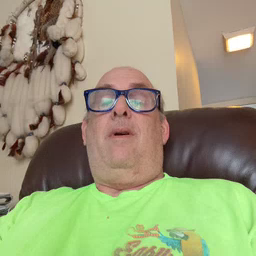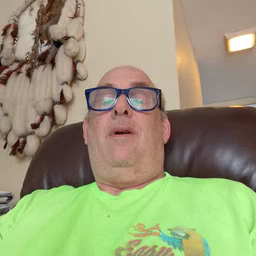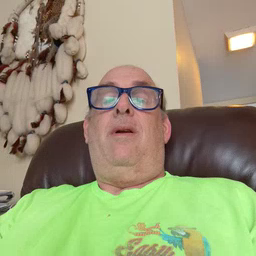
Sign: cheek